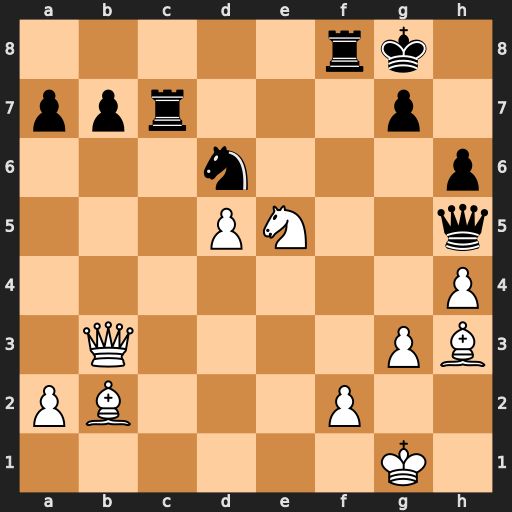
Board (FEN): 5rk1/ppr3p1/3n3p/3PN2q/7P/1Q4PB/PB3P2/6K1
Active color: w
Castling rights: -
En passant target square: -
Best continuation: Bg4 Qe8 Be6+